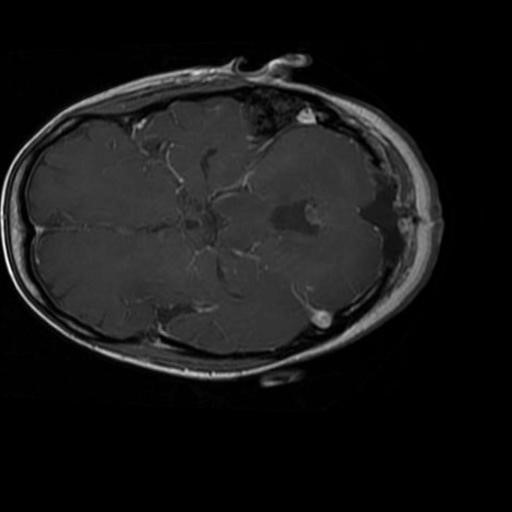
Label: brain_glioma